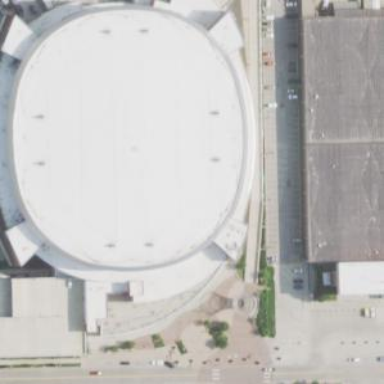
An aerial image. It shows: Events centre building with basketball facilities.